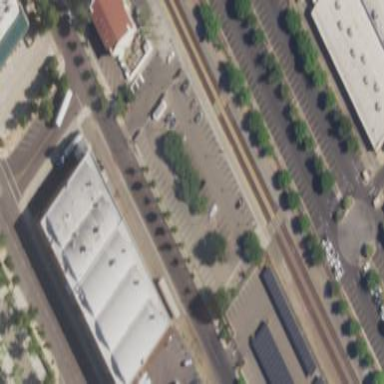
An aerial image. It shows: Parking aisle designated as service road.